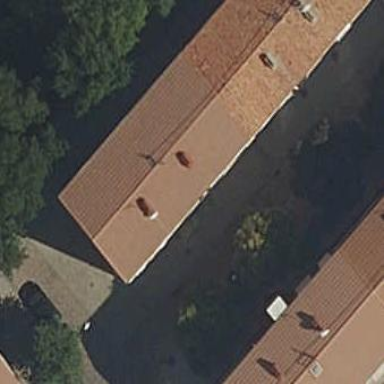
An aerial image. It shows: Hipped-roof building with apartments.